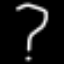
Label: squiggle